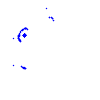
Particle: kaon